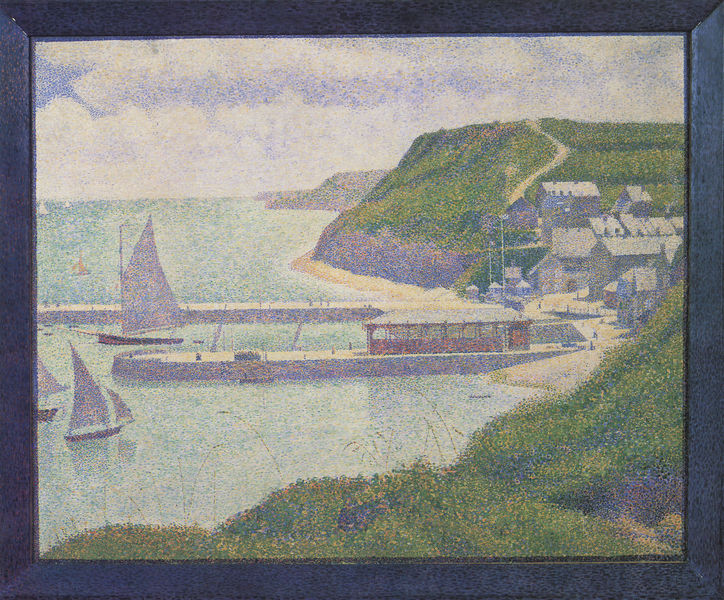
Titel: Port-en-Bessin, l'avant-port, marée haute
Künstler: Georges Pierre Seurat
Standort: Paris
Institution: Musée d'Orsay
Schlagwörter: blau, himmel, meer, schatten, wasser, weiß, wolken, fluss, gelb, grün, landschaft, menschen, ocker, sand, see, ufer, blumen, braun, frankreich, grau, hell, hintergrund, licht, pastell, schwarz, strasse, dach, gras, rot, weg, wolke, beige, architektur, rahmen, gräser, hügel, gebüsch, gewässer, kirche, pfad, sonne, land, england, anhöhe, boot, boote, kamine, schornstein, bewölkt, küste, schiffe, segel, segelboot, segelschiffe, sommer, strand, bilderrahmen, fahne, fischer, mast, pointilismus, mittag, düne, fels, klippen, dorf, dächer, schornsteine, violett, hafen, anleger, hafenmauer, kai, masten, atlantik, fischerdorf, pier, vorsprung, freizeit, anlegen, segelboote, ozean, steilküste, abgrund, landzunge, bewachsen, seurat, einfahrt, signac, maste, pavillion, anlegestelle, landstrich, seelandschaft, bauten, mittelmeer, heimkehr, pointillismus, hafenstadt, dock, bildrahmen, cornwall, weissgrau, grauweiss, athrazit, dießig, ferienort, hafenort, lilagrün